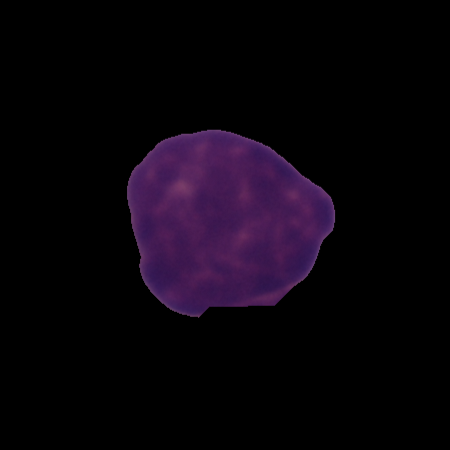
Label: cancer